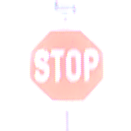
Verkehrszeichen: Stop
Zusatzzeichen oben: RichtungsangabeDurchPfeile9
Umgebung: Outdoor, Nature
Tageszeit: Midday
Wetter: PartlyCloudy
Licht: Natural
Jahreszeit: NotSpecified
Kontrast: MediumContrast